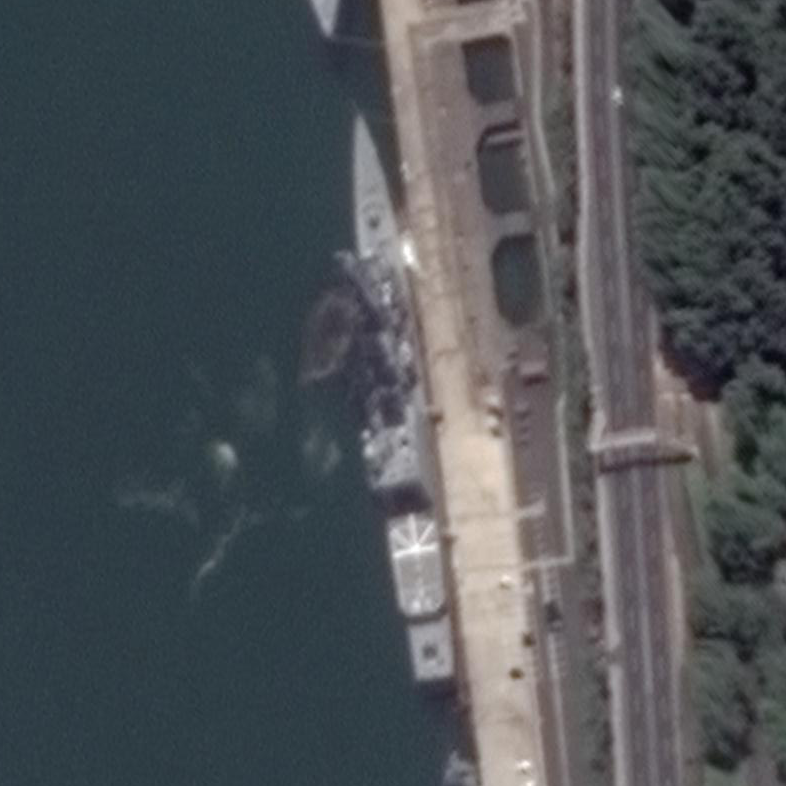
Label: Abukuma-class_frigate